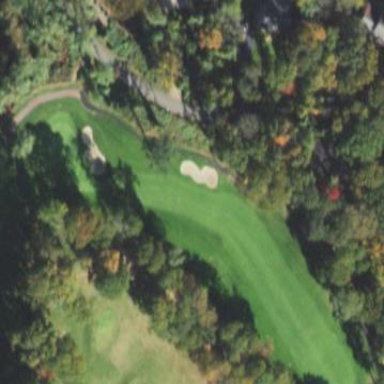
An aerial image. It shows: Golf fairway in the image.